Interaction volume radius: 5 \u00c5
Interaction volume height: 15 \u00c5
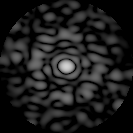
Disorder parameter: 0.8682